Aerial crown-view tile of a tropical tree (Barro Colorado Island, Panama), acquired 20240716:
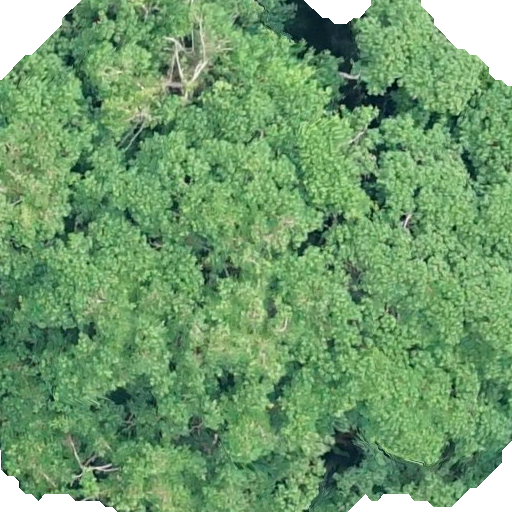
Species: Hura crepitans
GBIF accepted scientific name: Hura crepitans
Crown area: 443.981 m²